Question: I am trying to load a KML file of a particular state and display the counties with its name .I am using the following code .
'''
map = new OpenLayers.Map({
div: "map_canvas",
allOverlays: true
});
var osm = new OpenLayers.Layer.OSM();
var styleMap = new OpenLayers.StyleMap({'default':{
label : "${name}"
}});
var sundials = new OpenLayers.Layer.Vector("KML", {
projection: map.displayProjection,
strategies: [new OpenLayers.Strategy.Fixed()],
protocol: new OpenLayers.Protocol.HTTP({
url: "Minnesota.kml",
format: new OpenLayers.Format.KML({
// extractStyles: true,
extractAttributes: true
// kvpAttributes: false
}),
styleMap: styleMap
})
});
map.addLayers([osm,sundials]);
map.addControl(new OpenLayers.Control.LayerSwitcher());
map.setCenter(new OpenLayers.LonLat(0, 0), 3);
'''
Now the KML file is shown properly but the county names are not shown.(resulting image is attached)!

The XML file looks like
'''
<Document>
<name>United States Counties</name>
<Style id='Style3-polygon-1'>
<LabelStyle>
<scale>0.8</scale>
</LabelStyle>
<LineStyle>
<color>ffa8d7b6</color>
<width>1</width>
</LineStyle>
<PolyStyle>
<color>ff29c773</color>
</PolyStyle>
<BalloonStyle>
<text>$[description]</text>
</BalloonStyle>
</Style>
<Style id='Style3-polygon-1-hover'>
<LineStyle>
<color>ffa8d7b6</color>
<width>1</width>
</LineStyle>
<PolyStyle>
<color>ff29c773</color>
</PolyStyle>
<BalloonStyle>
<text>$[description]</text>
</BalloonStyle>
</Style>
<StyleMap id='Style3-polygon-1-map'>
<Pair>
<key>normal</key>
<styleUrl>#Style3-polygon-1</styleUrl>
</Pair>
<Pair>
<key>highlight</key>
<styleUrl>#Style3-polygon-1-hover</styleUrl>
</Pair>
</StyleMap>
<Placemark>
<name>Aitkin</name>
<snippet></snippet>
<description><![CDATA[<div>
MN-Aitkin
</div>]]></description>
<styleUrl>#Style3-polygon-1-map</styleUrl>
<ExtendedData>
<Data name='State Abbr.'>
<value>MN-Aitkin</value>
</Data>
<Data name='County Name'>
<value>mn</value>
</Data>
<Data name='State-County'>
<value>MN</value>
</Data>
<Data name='value'>
<value><PHONE></value>
</Data>
<Data name='GEO_ID'>
<value>05000US27001</value>
</Data>
<Data name='GEO_ID2'>
<value>27001</value>
</Data>
<Data name='Geographic Name'>
<value>Aitkin County, Minnesota</value>
</Data>
<Data name='STATE num'>
<value>27</value>
</Data>
<Data name='COUNTY num'>
<value>1</value>
</Data>
<Data name='FIPS formula'>
<value>27001.0</value>
</Data>
<Data name='Has error'>
<value></value>
</Data>
</ExtendedData><Polygon><outerBoundaryIs><LinearRing><coordinates>-93.05408,46.20649 -93.05421,46.20823 -93.05419,46.20965 -93.05412,46.21283 -93.05409,46.2138 -93.05403,46.21847 -93.054,46.2261 -93.05412,46.24161 -93.05419,46.24676 -93.0541,46.26842 -93.05407,46.28187 -93.0538,46.31176 -93.05374,46.32576 -93.05378,46.32944 -93.05371,46.33036 -93.05376,46.33888 -93.05407,46.36721 -93.05412,46.3804 -93.05418,46.38731 -93.05473,46.4148 -93.05485,46.41927 -93.05489,46.42117 -93.05533,46.43976 -93.05533,46.44373 -93.05531,46.45141 -93.05525,46.46333 -93.05529,46.47313 -93.05536,46.52685 -93.05541,46.53137 -93.05551,46.5389 -93.05575,46.56708 -93.05481,46.59258 -93.06371,46.62103 -93.06388,46.62991 -93.06377,46.63054 -93.06385,46.63295 -93.06447,46.6547 -93.0648,46.67386 -93.0647,46.68015 -93.06454,46.68285 -93.06459,46.68415 -93.06442,46.68815 -93.06414,46.6919 -93.0638,46.69672 -93.0635,46.70887 -93.06286,46.7377 -93.06179,46.76189 -93.06153,46.76655 -93.06153,46.7666 -93.06113,46.78424 -93.06103,46.78869 -93.06101,46.78939 -93.06083,46.79786 -93.05986,46.8421 -93.05947,46.85365 -93.05932,46.85812 -93.05894,46.86951 -93.05884,46.87494 -93.05894,46.88162 -93.05893,46.88191 -93.05889,46.88584 -93.05875,46.8944 -93.05861,46.89914 -93.05827,46.9106 -93.05826,46.91086 -93.05798,46.92368 -93.0579,46.93014 -93.05777,46.93965 -93.05756,46.94973 -93.057,46.98125 -93.05672,46.99994 -93.05658,47.00732 -93.05629,47.0161 -93.05601,47.0244 -93.05594,47.02641 -93.056,47.02641 -93.07411,47.02637 -93.09664,47.02632 -93.17387,47.02546 -93.18728,47.02525 -93.23808,47.02615 -93.25289,47.02641 -93.27663,47.02684 -93.28055,47.02691 -93.28582,47.02701 -93.29009,47.02719 -93.29575,47.02742 -93.30887,47.02797 -93.32855,47.02827 -93.43947,47.02838 -93.56249,47.02944 -93.57709,47.02941 -93.58646,47.02954 -93.59338,47.02966 -93.59822,47.02955 -93.60745,47.0295 -93.62885,47.02934 -93.6533,47.02898 -93.66564,47.02902 -93.67942,47.02914 -93.76285,47.03025 -93.77526,47.03042 -93.77528,47.02869 -93.77492,47.00431 -93.77477,46.98089 -93.77487,46.97538 -93.77503,46.96505 -93.77511,46.95953 -93.77521,46.95727 -93.77521,46.95458 -93.77522,46.95212 -93.77521,46.94862 -93.77525,46.9432 -93.77517,46.93924 -93.77508,46.93543 -93.77502,46.93207 -93.77497,46.92857 -93.77489,46.91516 -93.77508,46.88938 -93.77516,46.88185 -93.77525,46.87495 -93.77531,46.86655 -93.77536,46.86175 -93.77552,46.85637 -93.77555,46.85117 -93.77555,46.84822 -93.77586,46.81778 -93.77601,46.80405 -93.77602,46.80289 -93.77685,46.77329 -93.77714,46.73442 -93.77803,46.67766 -93.77829,46.63291 -93.77821,46.6137 -93.77791,46.59013 -93.79094,46.58774 -93.8028,46.58513 -93.81137,46.56775 -93.81092,46.55284 -93.81076,46.53363 -93.8114,46.51584 -93.81217,46.50219 -93.81169,46.48339 -93.81117,46.45739 -93.81078,46.44177 -93.81015,46.41986 -93.81018,46.41236 -93.81019,46.40837 -93.8103,46.4021 -93.81061,46.34182 -93.81067,46.31164 -93.81042,46.25105 -93.80718,46.24811 -93.80691,46.24797 -93.79946,46.24878 -93.79628,46.2432 -93.79615,46.2432 -93.75984,46.24373 -93.72728,46.24409 -93.70808,46.24442 -93.70126,46.24453 -93.69065,46.24468 -93.68406,46.24478 -93.66084,46.24512 -93.63685,46.24555 -93.62916,46.2456 -93.54353,46.24701 -93.5268,46.24713 -93.505,46.24693 -93.49318,46.24678 -93.43065,46.24641 -93.43047,46.23706 -93.43042,46.23021 -93.43044,46.22114 -93.43011,46.20857 -93.42982,46.19637 -93.4296,46.1832 -93.42989,46.17337 -93.43016,46.16611 -93.43034,46.16178 -93.43129,46.15656 -93.43182,46.15418 -93.43183,46.15399 -93.42058,46.15427 -93.40637,46.15462 -93.38262,46.1557 -93.3268,46.15804 -93.30847,46.15886 -93.30489,46.15891 -93.28945,46.1593 -93.27752,46.15939 -93.2729,46.15937 -93.26847,46.15939 -93.26439,46.15946 -93.25833,46.15921 -93.23084,46.15876 -93.17898,46.15855 -93.15425,46.15833 -93.13983,46.15824 -93.13535,46.15822 -93.12296,46.15829 -93.11547,46.1584 -93.10791,46.15838 -93.10298,46.15835 -93.09377,46.15833 -93.08377,46.15831 -93.07403,46.15829 -93.06795,46.1583 -93.05528,46.15827 -93.05387,46.15812 -93.05387,46.15821 -93.05388,46.16661 -93.05404,46.18284 -93.05417,46.18951 -93.05419,46.19383 -93.05421,46.19823</coordinates></LinearRing></outerBoundaryIs></Polygon></Placemark>
<Style id='Style3-polygon-2'>
'''
How do I display the names of the counties on the map ?
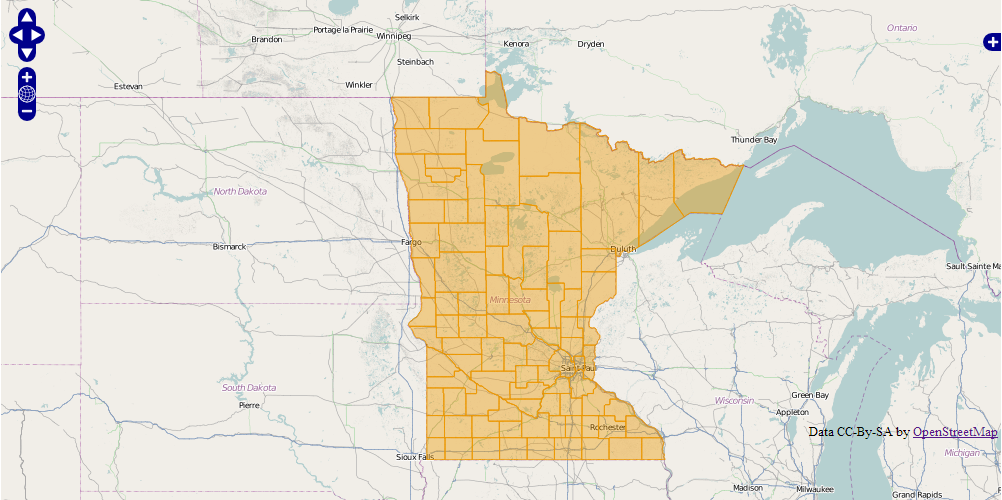
Answer: I think you need a context too:
'''
var styleMap = new OpenLayers.StyleMap({
"default": new OpenLayers.Style({
label: "${label}"
}, {
context: {
label: function (feature) {
return feature.attributes.name;
}
}
})
});
'''